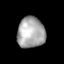
Tissue: lung
Cell type: Endothelial cells
Senescence score: 0.5547
Nuclear area (px): 836
Mean DAPI intensity: 167.736